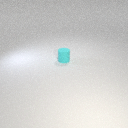
small cyan rubber cylinder